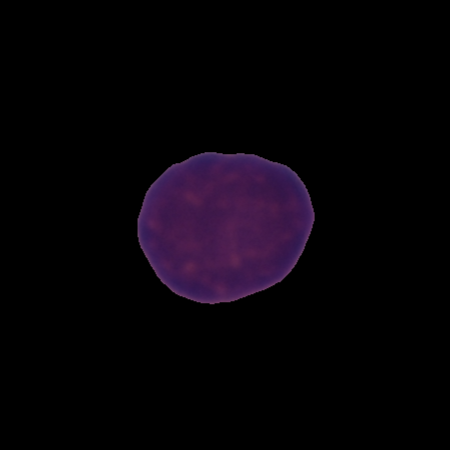
Label: healthy